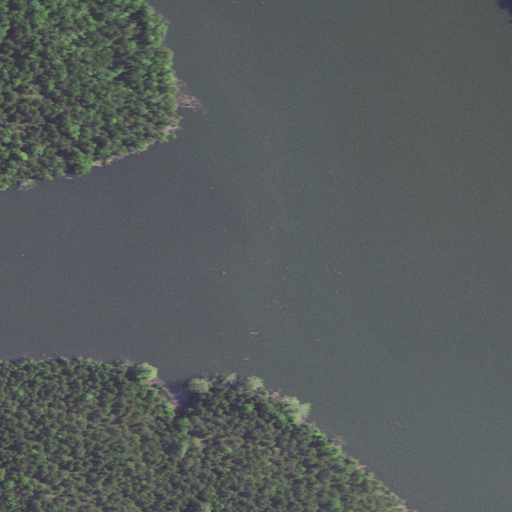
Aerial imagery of valley in Missouri named Ledbetter Hollow containing open water, evergreen forest, deciduous forest, mixed forest, pasture, and barren land